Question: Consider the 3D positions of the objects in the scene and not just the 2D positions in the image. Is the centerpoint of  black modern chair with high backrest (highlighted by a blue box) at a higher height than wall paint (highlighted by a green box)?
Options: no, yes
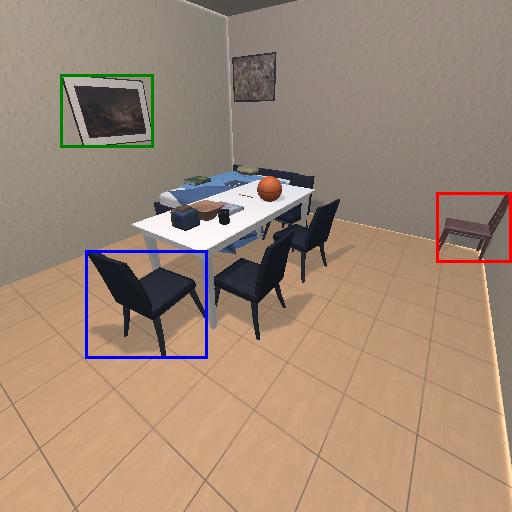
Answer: no